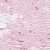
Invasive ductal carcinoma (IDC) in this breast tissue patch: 0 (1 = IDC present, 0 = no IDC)